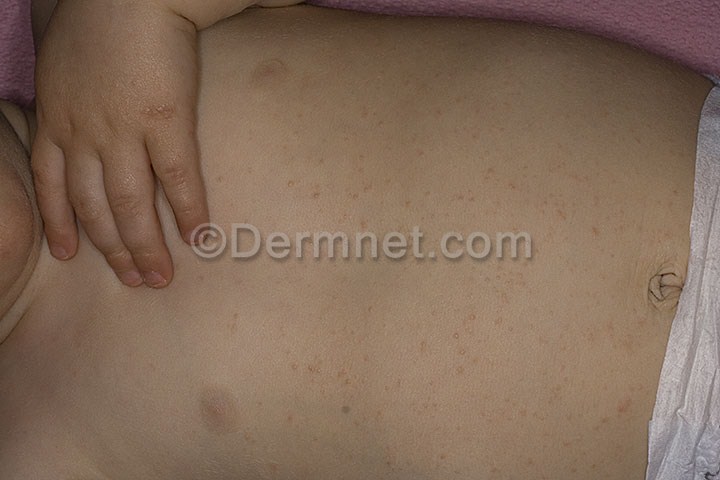
Disease: Exanthems and Drug Eruptions